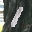
Label: 1